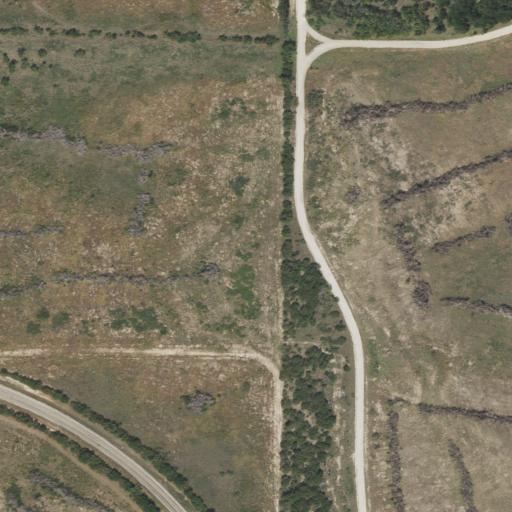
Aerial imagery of mountain in Texas named Bald Mountain containing shrub, grassland, evergreen forest, open development, medium intensity development, and low intensity development